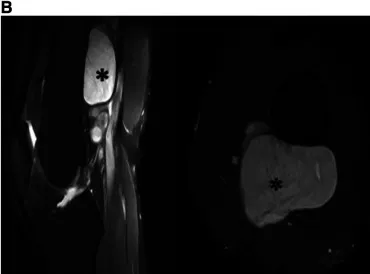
Tumor observed by pre-operative. MRI T1W with contrast sagittal.
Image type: radiology (mri)